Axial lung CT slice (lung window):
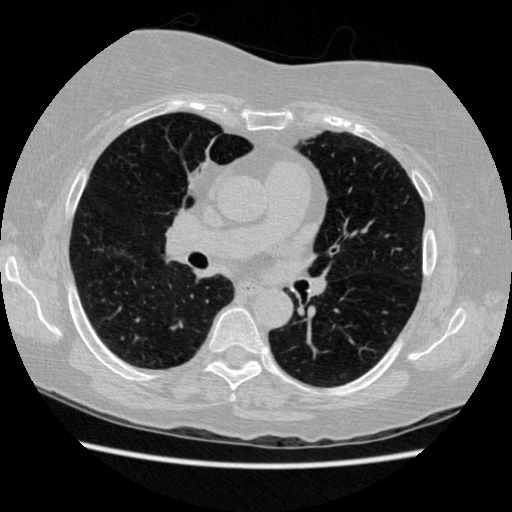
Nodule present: no